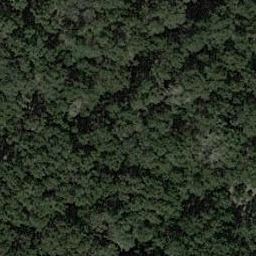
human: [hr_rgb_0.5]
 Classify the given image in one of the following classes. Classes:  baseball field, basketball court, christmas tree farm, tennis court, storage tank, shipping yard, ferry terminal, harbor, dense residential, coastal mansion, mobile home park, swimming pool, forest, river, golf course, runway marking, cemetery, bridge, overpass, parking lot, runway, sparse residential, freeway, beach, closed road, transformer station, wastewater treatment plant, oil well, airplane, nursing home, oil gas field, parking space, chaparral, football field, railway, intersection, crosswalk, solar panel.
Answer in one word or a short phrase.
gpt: forest